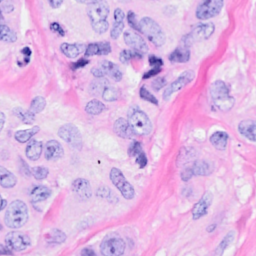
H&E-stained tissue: Breast